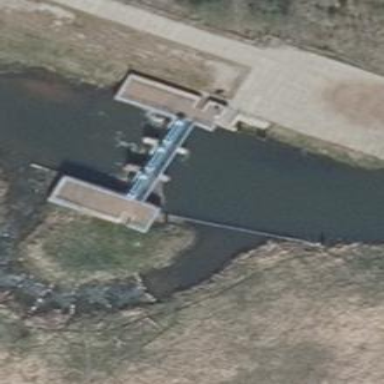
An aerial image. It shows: Weir along the waterway.